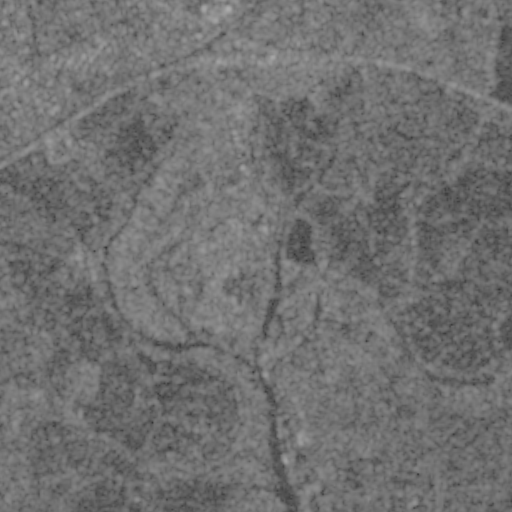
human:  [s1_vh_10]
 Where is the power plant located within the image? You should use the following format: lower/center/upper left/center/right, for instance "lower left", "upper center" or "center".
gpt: The power plant is located in the lower center of the image.
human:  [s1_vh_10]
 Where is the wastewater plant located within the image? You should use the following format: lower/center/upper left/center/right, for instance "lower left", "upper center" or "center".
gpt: The wastewater plant is located in the upper center of the image.
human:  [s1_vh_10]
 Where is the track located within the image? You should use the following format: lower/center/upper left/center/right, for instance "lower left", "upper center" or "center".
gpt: There is no track in the image.

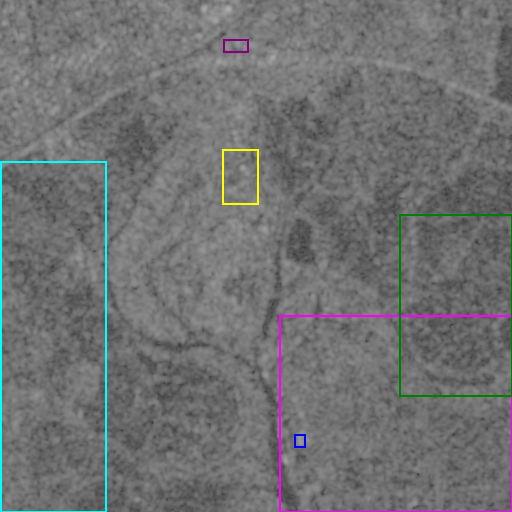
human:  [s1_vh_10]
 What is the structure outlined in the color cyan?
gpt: The structure outlined in cyan is a crop field.
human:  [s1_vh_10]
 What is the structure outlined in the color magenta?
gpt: The structure outlined in magenta is a landfill.
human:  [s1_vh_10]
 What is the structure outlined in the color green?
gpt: The structure outlined in green is a park.
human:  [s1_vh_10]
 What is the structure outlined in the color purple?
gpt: The structure outlined in purple is a parking lot.
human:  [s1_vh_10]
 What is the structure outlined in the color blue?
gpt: The structure outlined in blue is a power plant.
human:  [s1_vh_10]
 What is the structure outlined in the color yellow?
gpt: The structure outlined in yellow is a wastewater plant.
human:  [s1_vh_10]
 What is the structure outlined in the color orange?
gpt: There is no orange outline.